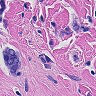
Metastatic tissue present: yes